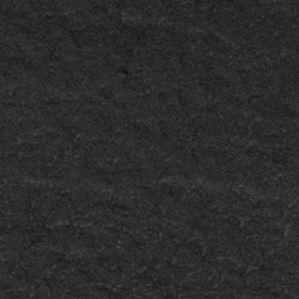
Label: frost